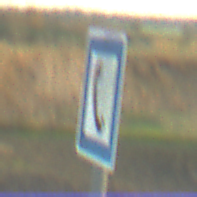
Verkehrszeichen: Fernsprecher
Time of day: SunriseSunset
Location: Outdoor (Nature)
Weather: PartlyCloudy
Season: NotSpecified
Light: Natural